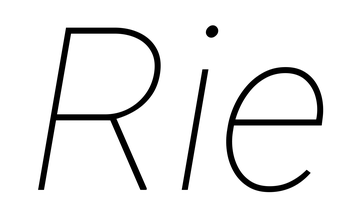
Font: Roboto-Italic_Thin_Italic